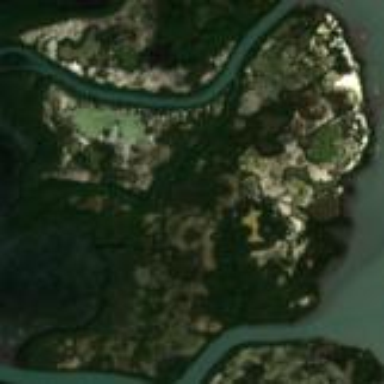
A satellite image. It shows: Scenic view of coastline with lush mangrove wetlands.